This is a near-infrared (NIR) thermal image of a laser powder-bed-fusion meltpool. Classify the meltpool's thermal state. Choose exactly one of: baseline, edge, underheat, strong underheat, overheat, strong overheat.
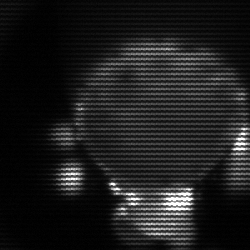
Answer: edge